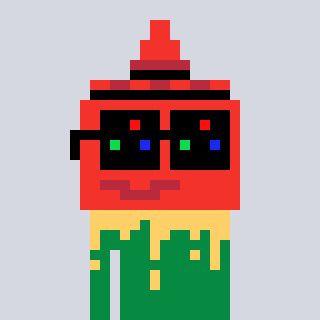
a pixel art character with square black sunglasses, a ketchup-shaped head and a green-colored body on a cool background